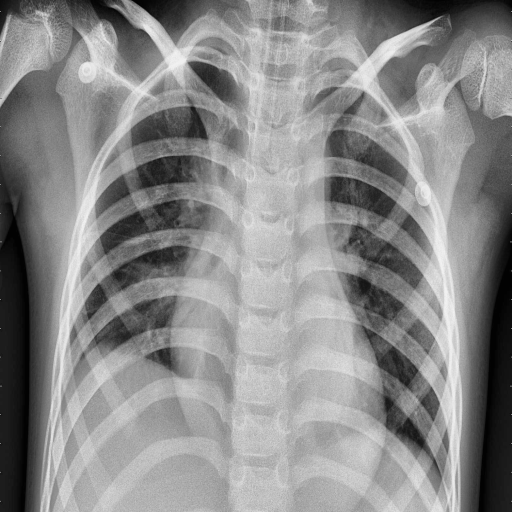
Finding: PNEUMONIA